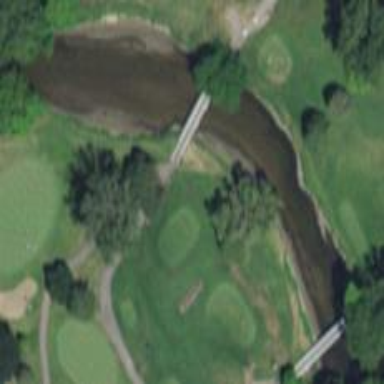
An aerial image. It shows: Water hazard on golf course.